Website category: book
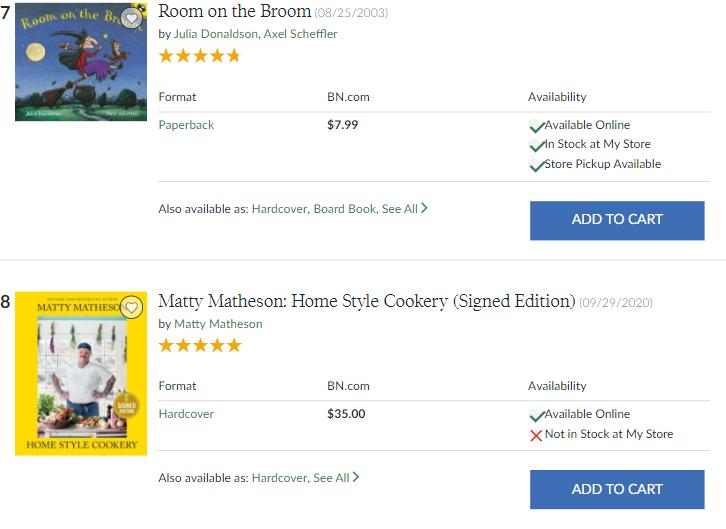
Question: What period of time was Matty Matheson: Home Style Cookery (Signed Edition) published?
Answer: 09/29/2020

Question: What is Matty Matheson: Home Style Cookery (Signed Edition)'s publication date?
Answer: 09/29/2020

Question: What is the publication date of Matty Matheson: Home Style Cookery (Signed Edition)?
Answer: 09/29/2020

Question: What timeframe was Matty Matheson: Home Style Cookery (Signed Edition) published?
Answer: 09/29/2020

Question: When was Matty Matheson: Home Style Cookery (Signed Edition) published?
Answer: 09/29/2020

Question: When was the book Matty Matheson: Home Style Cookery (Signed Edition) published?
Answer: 09/29/2020

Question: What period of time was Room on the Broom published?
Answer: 08/25/2003

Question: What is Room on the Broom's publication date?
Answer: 08/25/2003

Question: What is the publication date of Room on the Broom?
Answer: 08/25/2003

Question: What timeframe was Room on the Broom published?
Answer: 08/25/2003

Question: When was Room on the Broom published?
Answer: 08/25/2003

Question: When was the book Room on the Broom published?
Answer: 08/25/2003

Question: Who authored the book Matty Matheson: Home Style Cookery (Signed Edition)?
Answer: Matty Matheson

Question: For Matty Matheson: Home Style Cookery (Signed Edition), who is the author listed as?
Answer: Matty Matheson

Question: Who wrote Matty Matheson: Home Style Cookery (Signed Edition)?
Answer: Matty Matheson

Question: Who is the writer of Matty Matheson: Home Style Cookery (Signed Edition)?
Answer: Matty Matheson

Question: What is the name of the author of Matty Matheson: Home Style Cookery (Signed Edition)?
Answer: Matty Matheson

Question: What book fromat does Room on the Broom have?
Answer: Paperback

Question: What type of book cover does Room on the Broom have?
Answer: Paperback

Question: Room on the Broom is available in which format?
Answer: Paperback

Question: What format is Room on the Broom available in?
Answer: Paperback

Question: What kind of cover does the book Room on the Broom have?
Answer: Paperback

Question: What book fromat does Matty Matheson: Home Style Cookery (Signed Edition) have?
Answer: Hardcover

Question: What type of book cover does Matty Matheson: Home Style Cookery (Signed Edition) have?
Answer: Hardcover

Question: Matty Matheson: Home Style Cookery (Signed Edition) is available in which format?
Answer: Hardcover

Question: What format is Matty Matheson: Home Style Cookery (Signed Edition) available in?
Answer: Hardcover

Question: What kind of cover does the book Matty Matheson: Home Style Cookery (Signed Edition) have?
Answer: Hardcover

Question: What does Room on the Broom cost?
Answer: $7.99

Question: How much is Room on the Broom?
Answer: $7.99

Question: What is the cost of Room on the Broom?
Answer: $7.99

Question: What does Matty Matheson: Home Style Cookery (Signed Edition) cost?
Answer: $35.00

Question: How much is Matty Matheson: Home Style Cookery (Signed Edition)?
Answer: $35.00

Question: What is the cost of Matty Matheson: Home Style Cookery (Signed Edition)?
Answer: $35.00

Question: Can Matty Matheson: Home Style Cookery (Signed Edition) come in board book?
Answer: no

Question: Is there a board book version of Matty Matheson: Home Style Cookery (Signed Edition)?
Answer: no

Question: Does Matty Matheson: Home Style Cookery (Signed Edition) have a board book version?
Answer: no

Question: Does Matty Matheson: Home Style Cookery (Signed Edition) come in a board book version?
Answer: no

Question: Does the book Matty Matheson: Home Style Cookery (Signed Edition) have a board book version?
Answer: no

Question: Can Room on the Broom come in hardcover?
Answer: yes

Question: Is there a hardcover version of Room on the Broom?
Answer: yes

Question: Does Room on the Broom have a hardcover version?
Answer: yes

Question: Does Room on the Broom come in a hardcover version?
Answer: yes

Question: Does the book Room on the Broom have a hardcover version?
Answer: yes

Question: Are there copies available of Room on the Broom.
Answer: yes

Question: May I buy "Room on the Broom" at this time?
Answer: yes

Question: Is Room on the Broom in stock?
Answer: yes

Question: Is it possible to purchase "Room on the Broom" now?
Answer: yes

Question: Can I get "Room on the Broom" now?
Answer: yes

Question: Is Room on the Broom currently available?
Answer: yes

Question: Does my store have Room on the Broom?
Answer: yes

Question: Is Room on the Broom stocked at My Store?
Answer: yes

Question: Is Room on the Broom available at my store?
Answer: yes

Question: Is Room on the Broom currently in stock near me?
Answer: yes

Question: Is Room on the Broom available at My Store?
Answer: yes

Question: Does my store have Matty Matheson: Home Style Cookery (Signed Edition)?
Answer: no

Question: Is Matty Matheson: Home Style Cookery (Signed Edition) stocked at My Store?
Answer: no

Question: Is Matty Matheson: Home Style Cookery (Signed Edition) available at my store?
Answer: no

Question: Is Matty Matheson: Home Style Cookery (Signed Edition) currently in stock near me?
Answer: no

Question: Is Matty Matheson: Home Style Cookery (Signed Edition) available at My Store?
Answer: no

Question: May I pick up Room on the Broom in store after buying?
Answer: yes

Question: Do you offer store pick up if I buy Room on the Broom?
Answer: yes

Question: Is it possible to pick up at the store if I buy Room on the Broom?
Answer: yes

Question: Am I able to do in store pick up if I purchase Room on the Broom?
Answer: yes

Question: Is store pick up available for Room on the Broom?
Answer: yes